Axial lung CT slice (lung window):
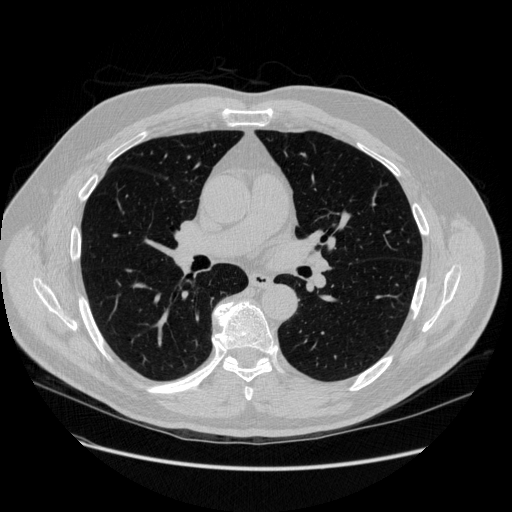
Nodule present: no